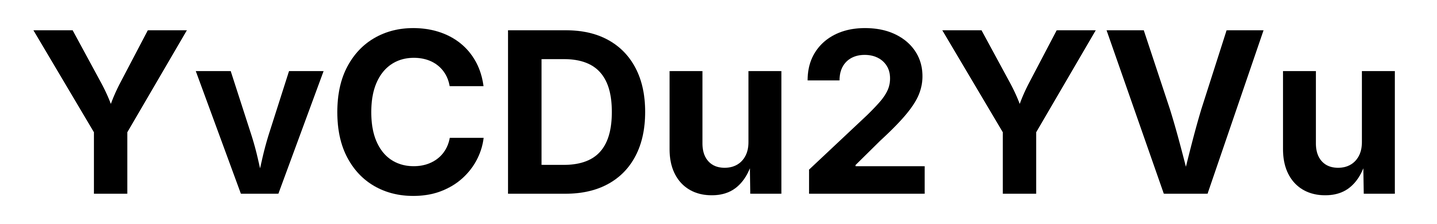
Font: Inter_Bold